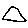
Label: triangle